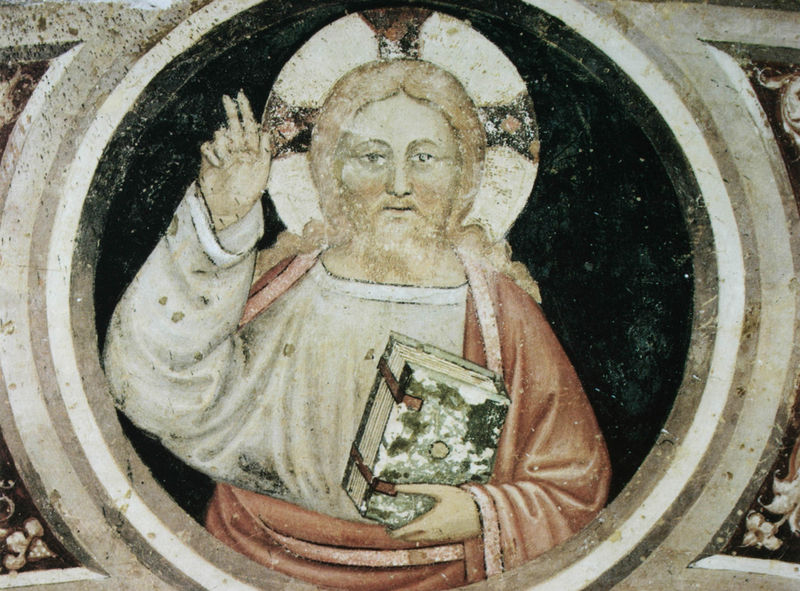
Titel: Christus, Detail eines Freskos
Künstler: Michelino da Besozzo
Standort: Pavia
Institution: Castello Visconteo, Schlosskapelle
Schlagwörter: gemälde, hand, kopf, mann, umhang, weiß, gelb, grün, ocker, ausschnitt, braun, finger, frisur, geste, grau, haar, marmor, mund, nase, orange, schwarz, stirn, zeichen, blick, gebäude, rot, beige, bart, blond, hemd, wand, augen, bibel, falten, gesicht, mensch, rahmen, stein, vollbart, bild, bildnis, herr, hände, portrait, porträt, figur, gewand, haare, halbfigur, lange haare, decke, brustbild, frontal, lippen, locken, mittelscheitel, rosa, scheitel, kreis, rund, tondo, schrift, wangen, italien, creme, zeigefinger, detail, ernst, brauen, pupillen, wandgemälde, wandmalerei, faltenwurf, gestalt, buch, medaillon, kreuz, religion, kreise, buchdeckel, einband, gestus, buchrücken, heiligenschein, zugeschlagen, nimbus, christus, jesus, jesus christus, toga, mittelalter, segen, segnen, fresko, emblem, heilig, gloriole, heiland, tunika, aureole, testament, bund, erlöser, erhobene hand, roter mantel, romanisch, rondo, dreifaltigkeit, kreuznimbus, segensgestus, inkrustation, geand, byzanz, evangelium, riegel, codex, salvator, christur, numbus, segnend, majestas domini, lange, friedenszeichen, handzeichen, victory, pietra dura, peace, salvator mundi, heilland